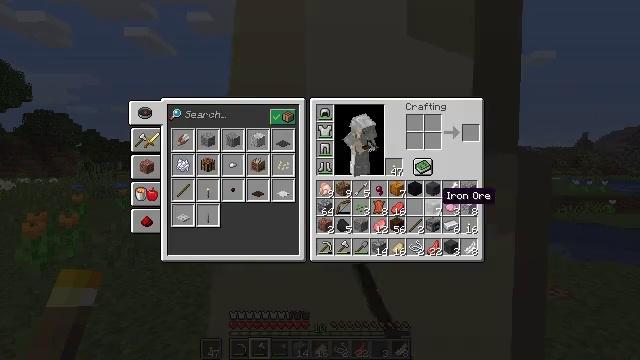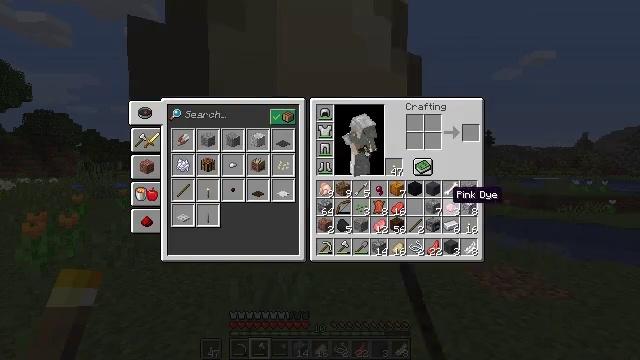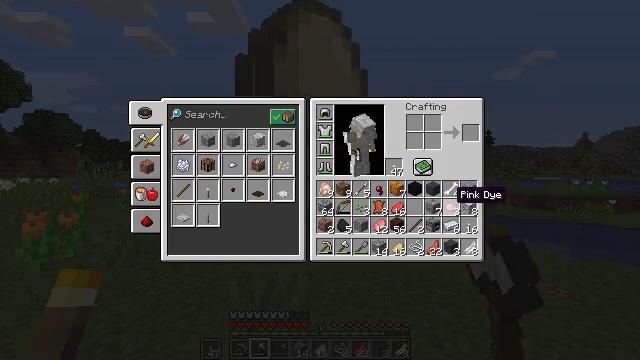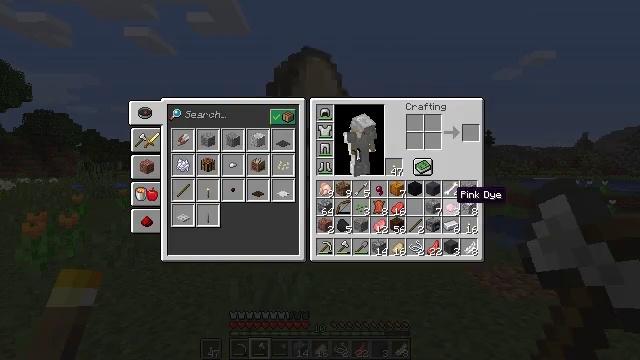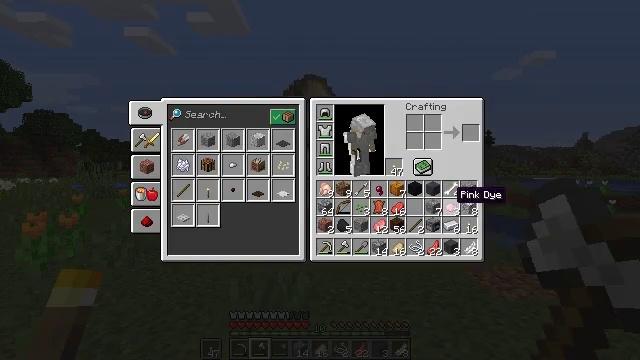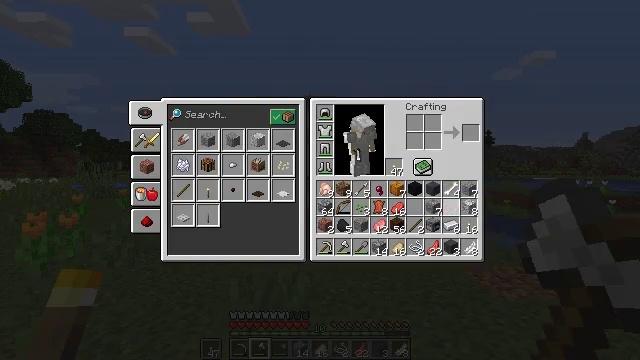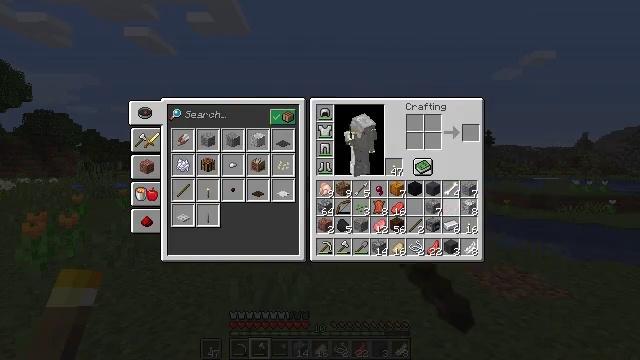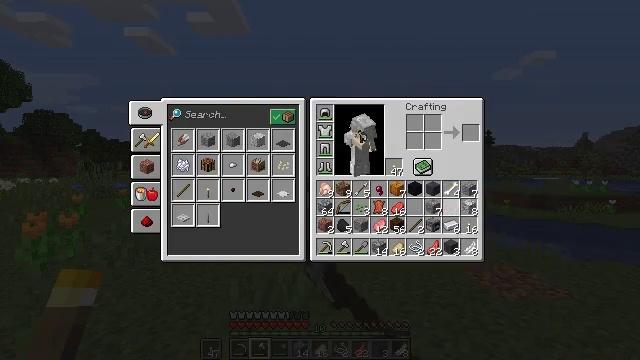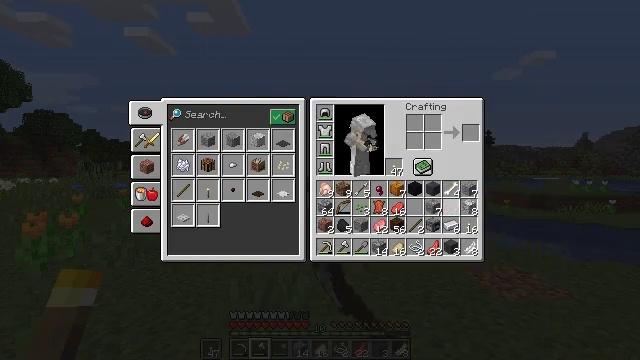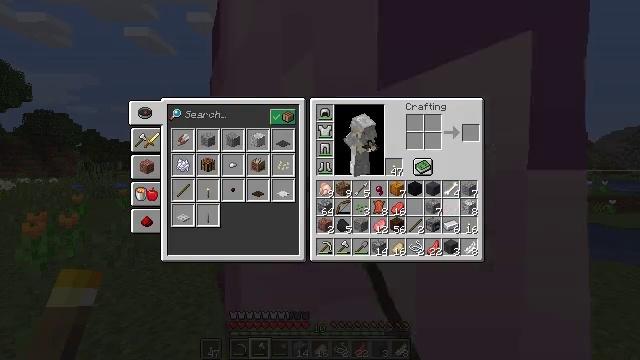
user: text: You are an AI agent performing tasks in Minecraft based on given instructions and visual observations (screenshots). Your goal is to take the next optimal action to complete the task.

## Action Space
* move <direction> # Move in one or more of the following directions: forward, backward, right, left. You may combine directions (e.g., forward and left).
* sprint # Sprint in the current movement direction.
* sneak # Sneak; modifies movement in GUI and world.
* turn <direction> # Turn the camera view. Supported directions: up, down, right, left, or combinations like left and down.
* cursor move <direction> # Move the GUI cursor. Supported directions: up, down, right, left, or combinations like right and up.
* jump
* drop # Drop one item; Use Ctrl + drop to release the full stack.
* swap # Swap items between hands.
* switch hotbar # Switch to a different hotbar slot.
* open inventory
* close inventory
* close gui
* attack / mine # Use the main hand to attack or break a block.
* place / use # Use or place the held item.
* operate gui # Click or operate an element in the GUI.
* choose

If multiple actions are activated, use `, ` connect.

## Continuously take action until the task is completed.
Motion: motion action
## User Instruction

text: Drop pink dye.
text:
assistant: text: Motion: sprint, cursor move right, open gui
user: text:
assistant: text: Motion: sprint
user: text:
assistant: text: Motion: sprint
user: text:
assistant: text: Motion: sprint
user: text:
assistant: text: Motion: sprint, drop
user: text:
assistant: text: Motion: sprint, drop
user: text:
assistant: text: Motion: sprint, drop
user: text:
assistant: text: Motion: sprint, drop
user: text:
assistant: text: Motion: no_op
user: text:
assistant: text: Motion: no_op